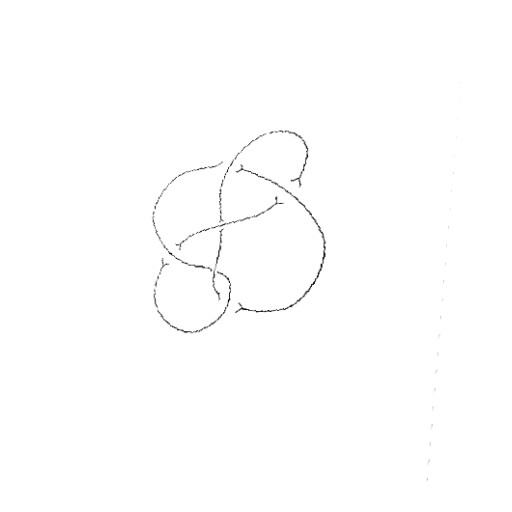
Crossing number: 6